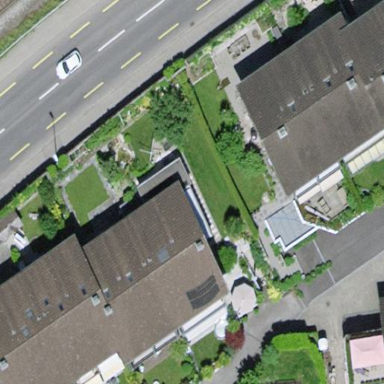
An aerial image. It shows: Terrace building.